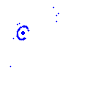
Particle: kaon